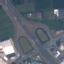
Land use / land cover: Highway